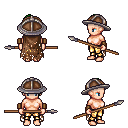
a pixel art fantasy rpg character, female body template, human, light skin, brown tattered cape, gold greaves, green long mohawk hairstyle, chain helm, leather bracers, spear, four views (front, back, left, right), 2x2 character sprite sheet, small pixel art, hard edges, no anti-aliasing